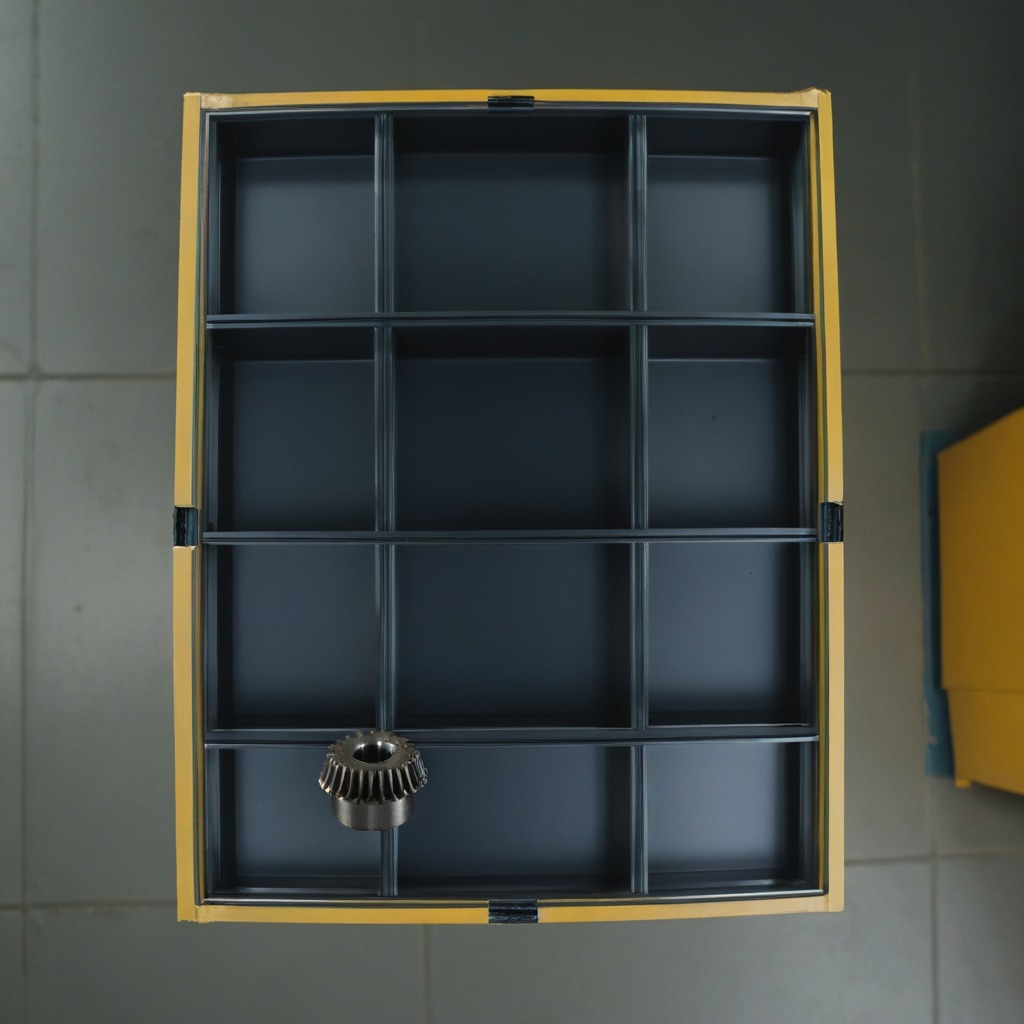
A steel gear with teeth is lying on the toolbox surface.